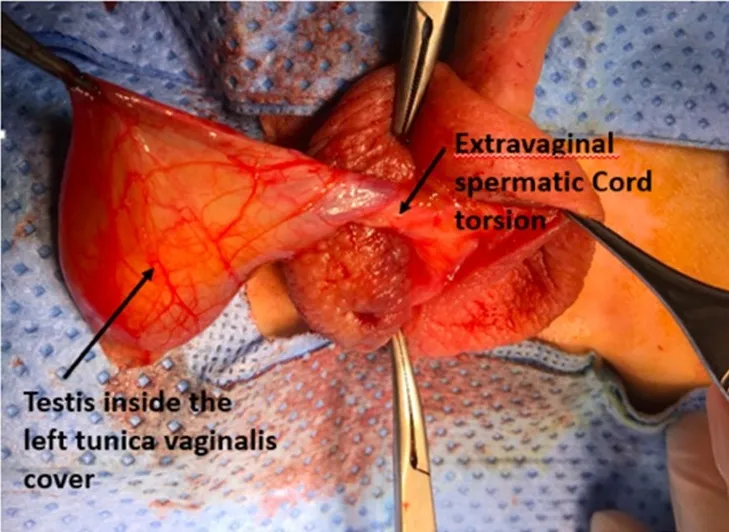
Left side early onset of extra-vaginal TT and tunica vaginalis freely moving within the hemiscrotal sac with viable testis within it.
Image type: medical_photograph (other_medical_photograph)